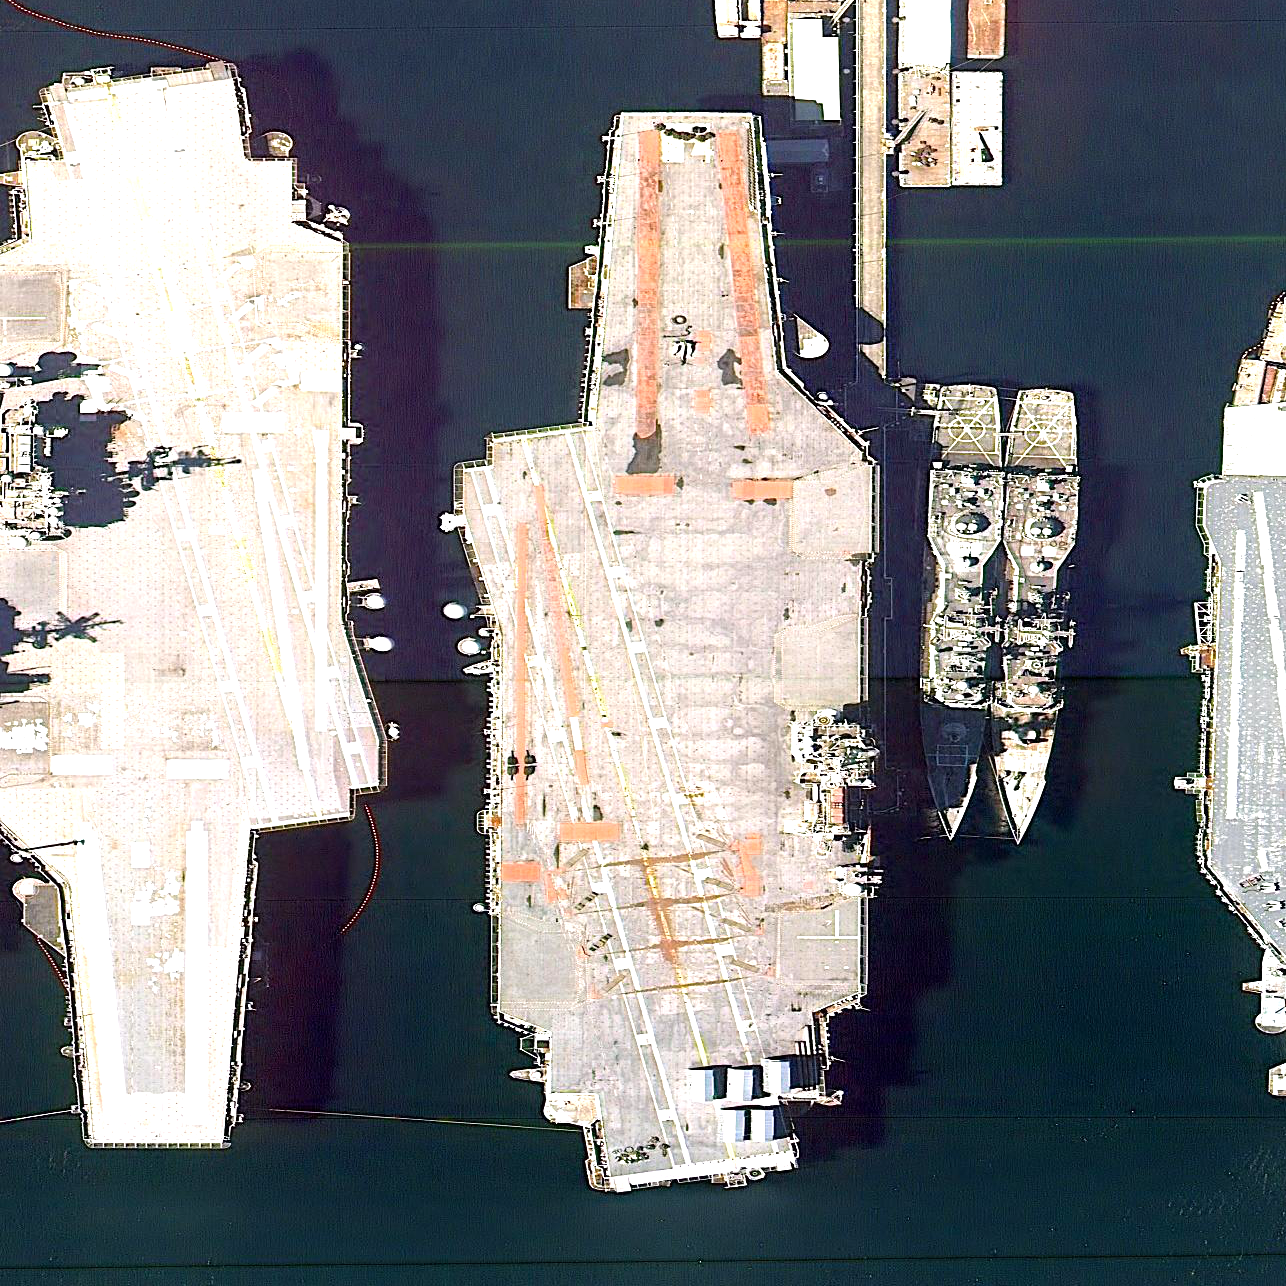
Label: aircraft_carrier